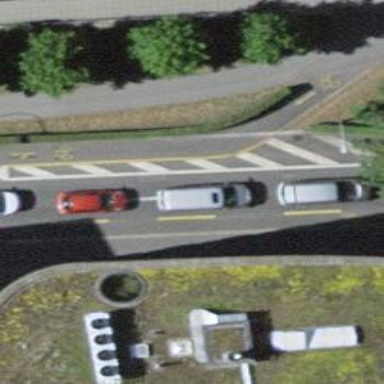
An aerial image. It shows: Secondary road with asphalt surface and designated cycle lane.